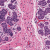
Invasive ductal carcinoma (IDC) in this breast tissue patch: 0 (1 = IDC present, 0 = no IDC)